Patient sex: F
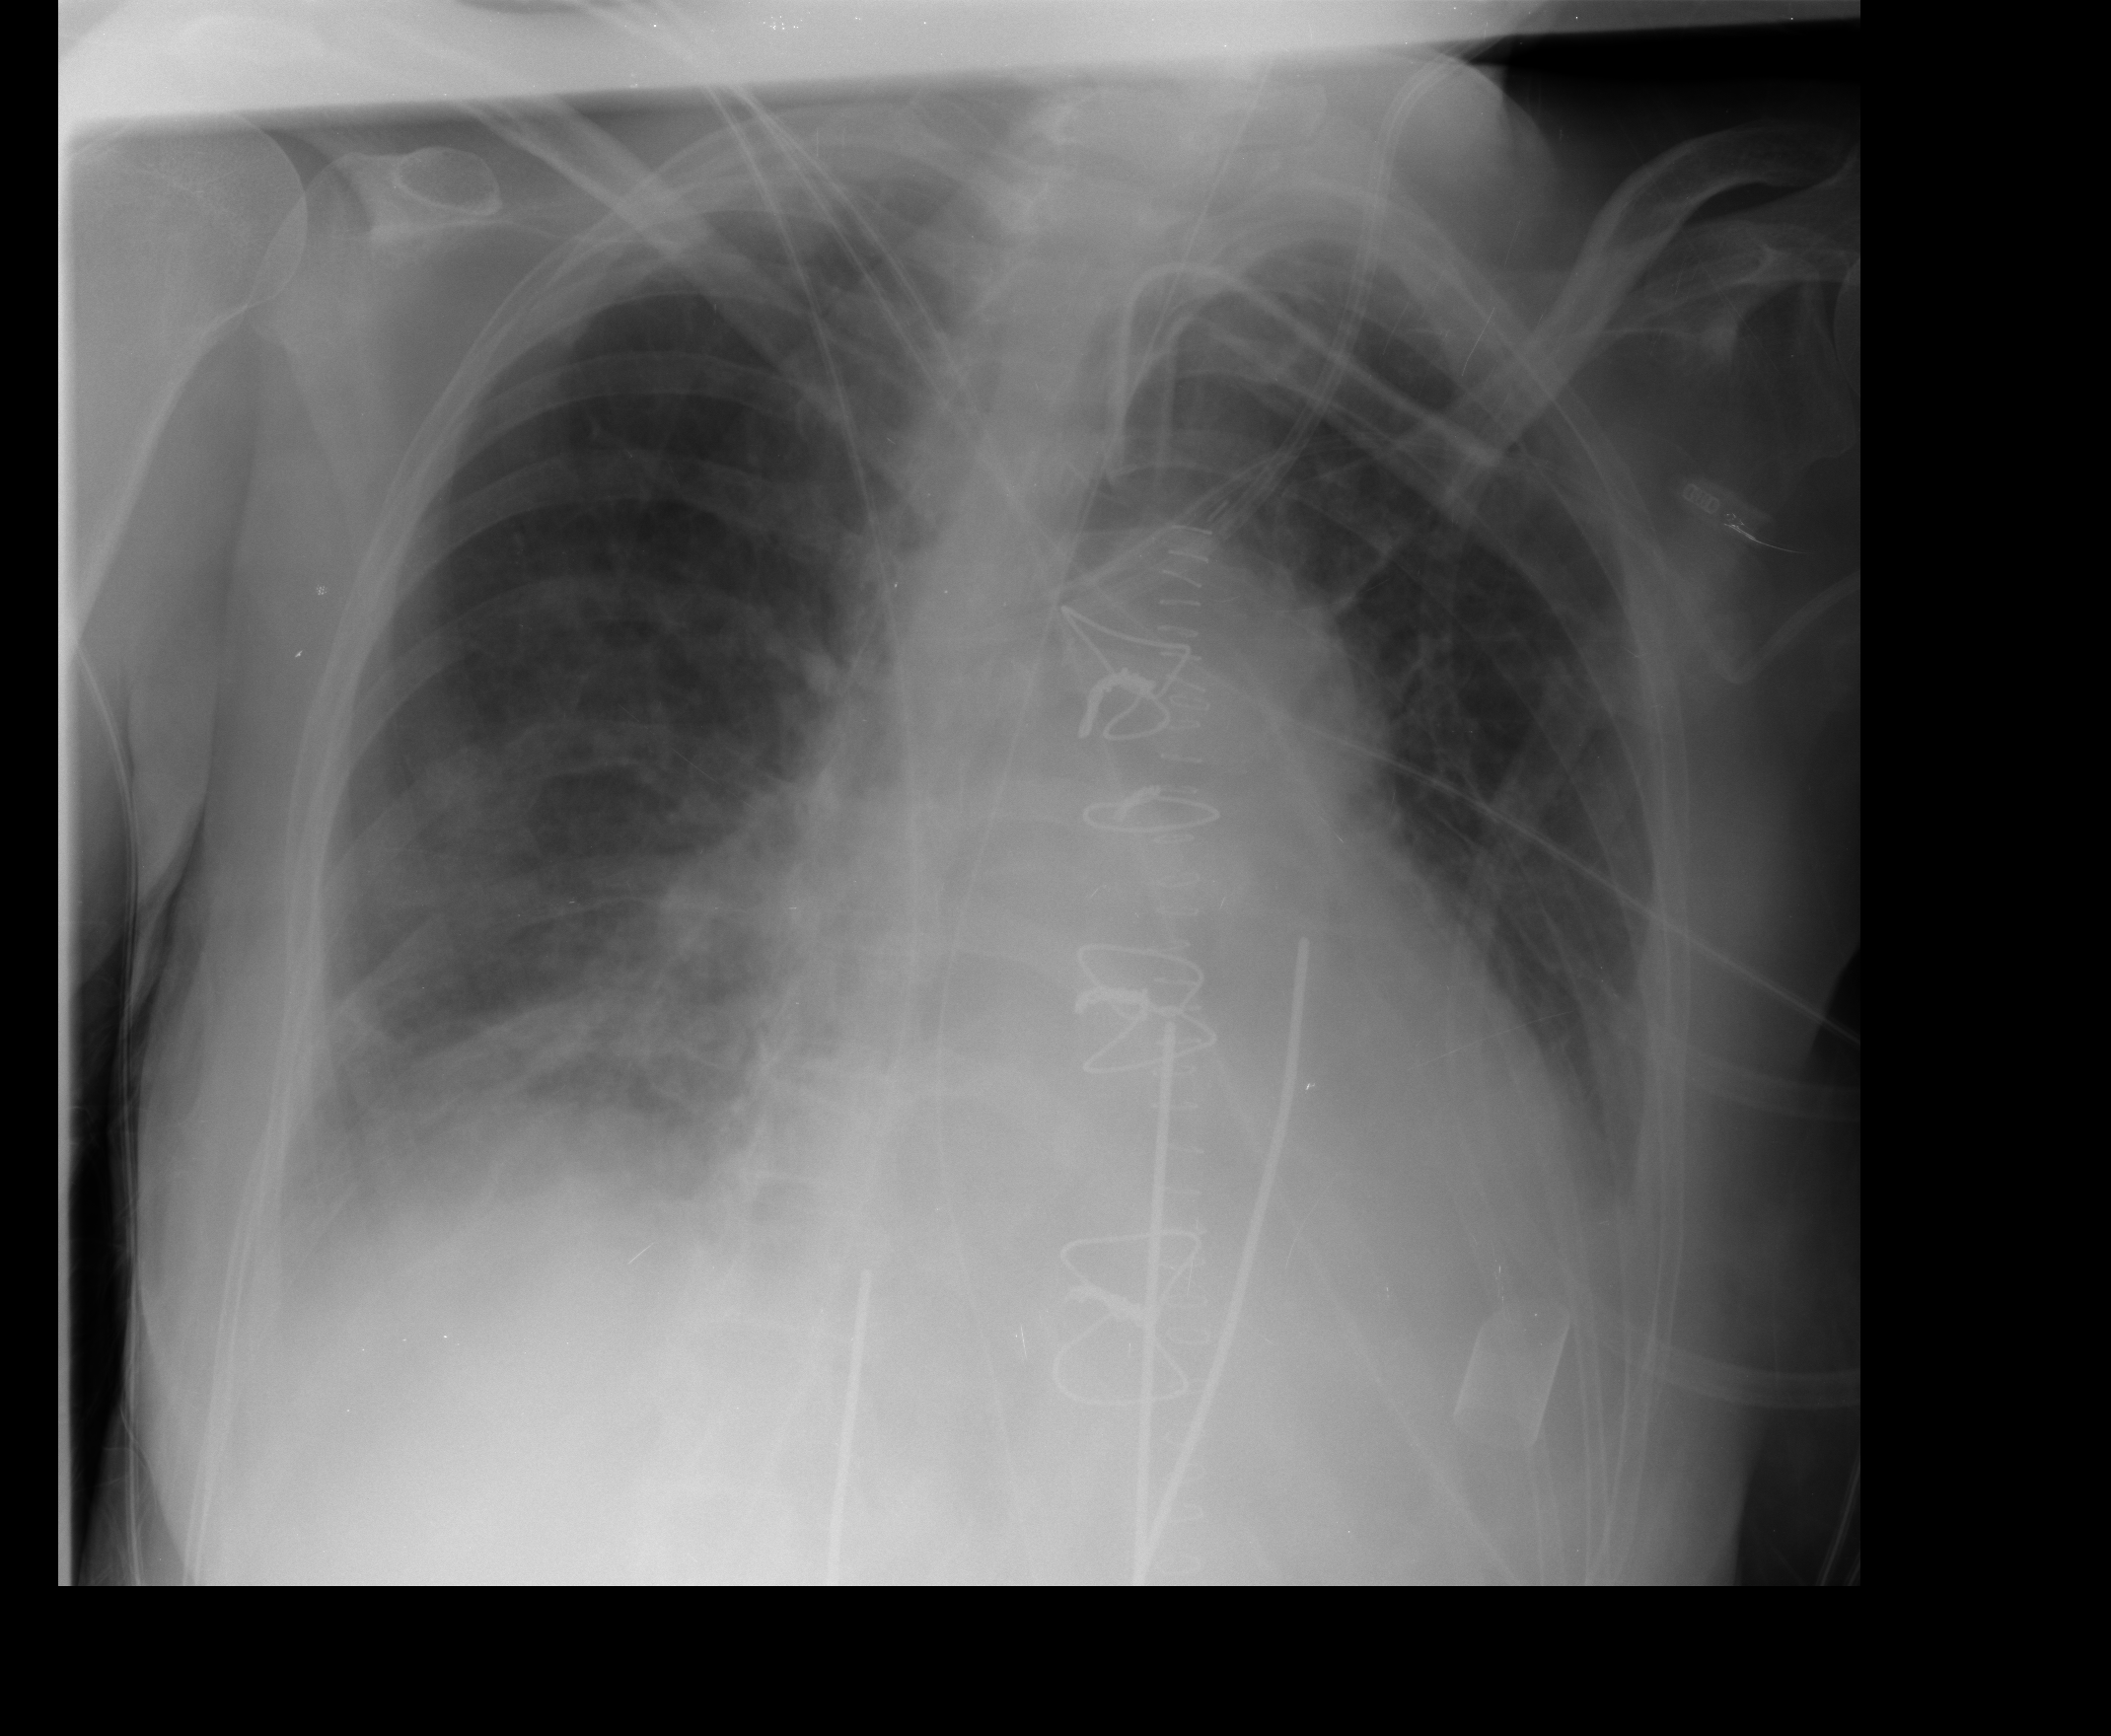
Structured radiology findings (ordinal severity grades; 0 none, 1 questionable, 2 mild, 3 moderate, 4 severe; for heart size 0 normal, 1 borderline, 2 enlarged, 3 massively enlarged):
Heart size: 0
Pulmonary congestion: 2
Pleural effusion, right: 2
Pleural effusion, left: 1
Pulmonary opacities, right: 0
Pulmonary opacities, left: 0
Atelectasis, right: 2
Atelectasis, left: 0